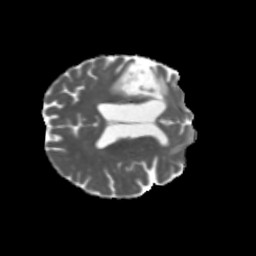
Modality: MD
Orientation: axial
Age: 64
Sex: female
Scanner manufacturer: siemens
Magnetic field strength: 3 T
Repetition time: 5.47 s
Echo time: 0.0854 s